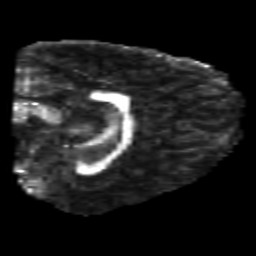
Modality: FA
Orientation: sagittal
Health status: healthy
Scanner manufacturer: philips
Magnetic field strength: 3 T
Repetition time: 6.964 s
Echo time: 0.092 s